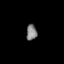
Tissue: prostate
Cell type: Endothelial cells
Senescence score: 0.6906
Nuclear area (px): 160
Mean DAPI intensity: 130.556